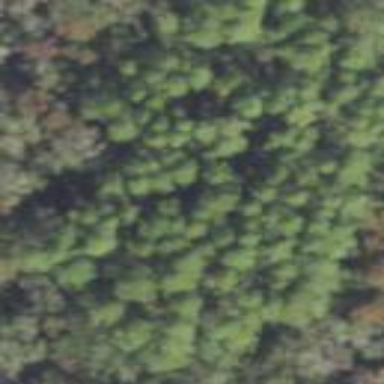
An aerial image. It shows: Forest with needle-leaved trees.